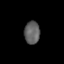
Tissue: lung
Cell type: Others
Senescence score: 0.2395
Nuclear area (px): 347
Mean DAPI intensity: 95.49